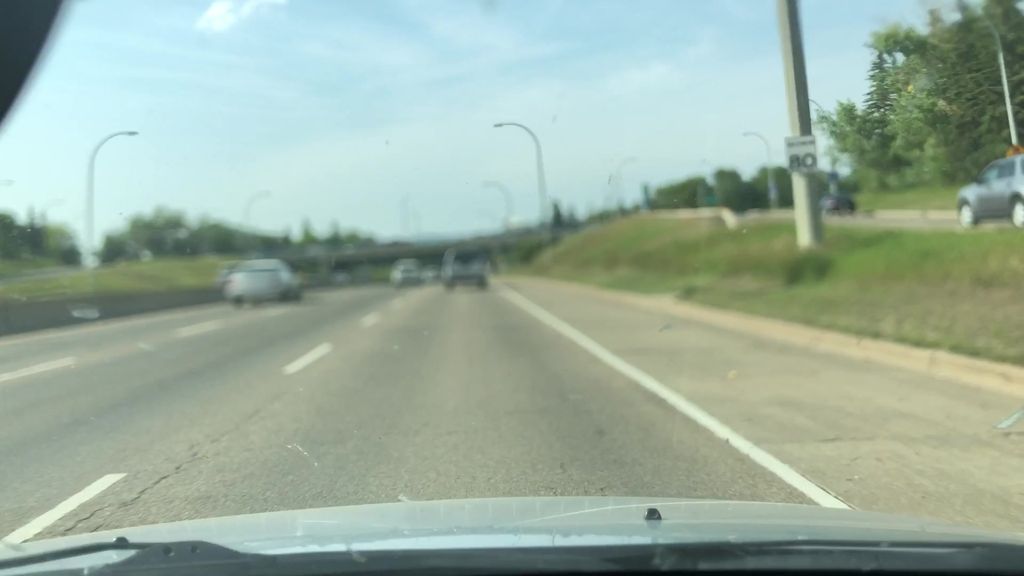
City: edmonton